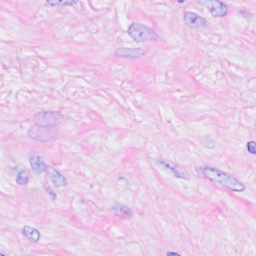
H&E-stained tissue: Breast